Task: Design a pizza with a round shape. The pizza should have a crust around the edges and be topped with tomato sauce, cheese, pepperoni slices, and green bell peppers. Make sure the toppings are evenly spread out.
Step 479:
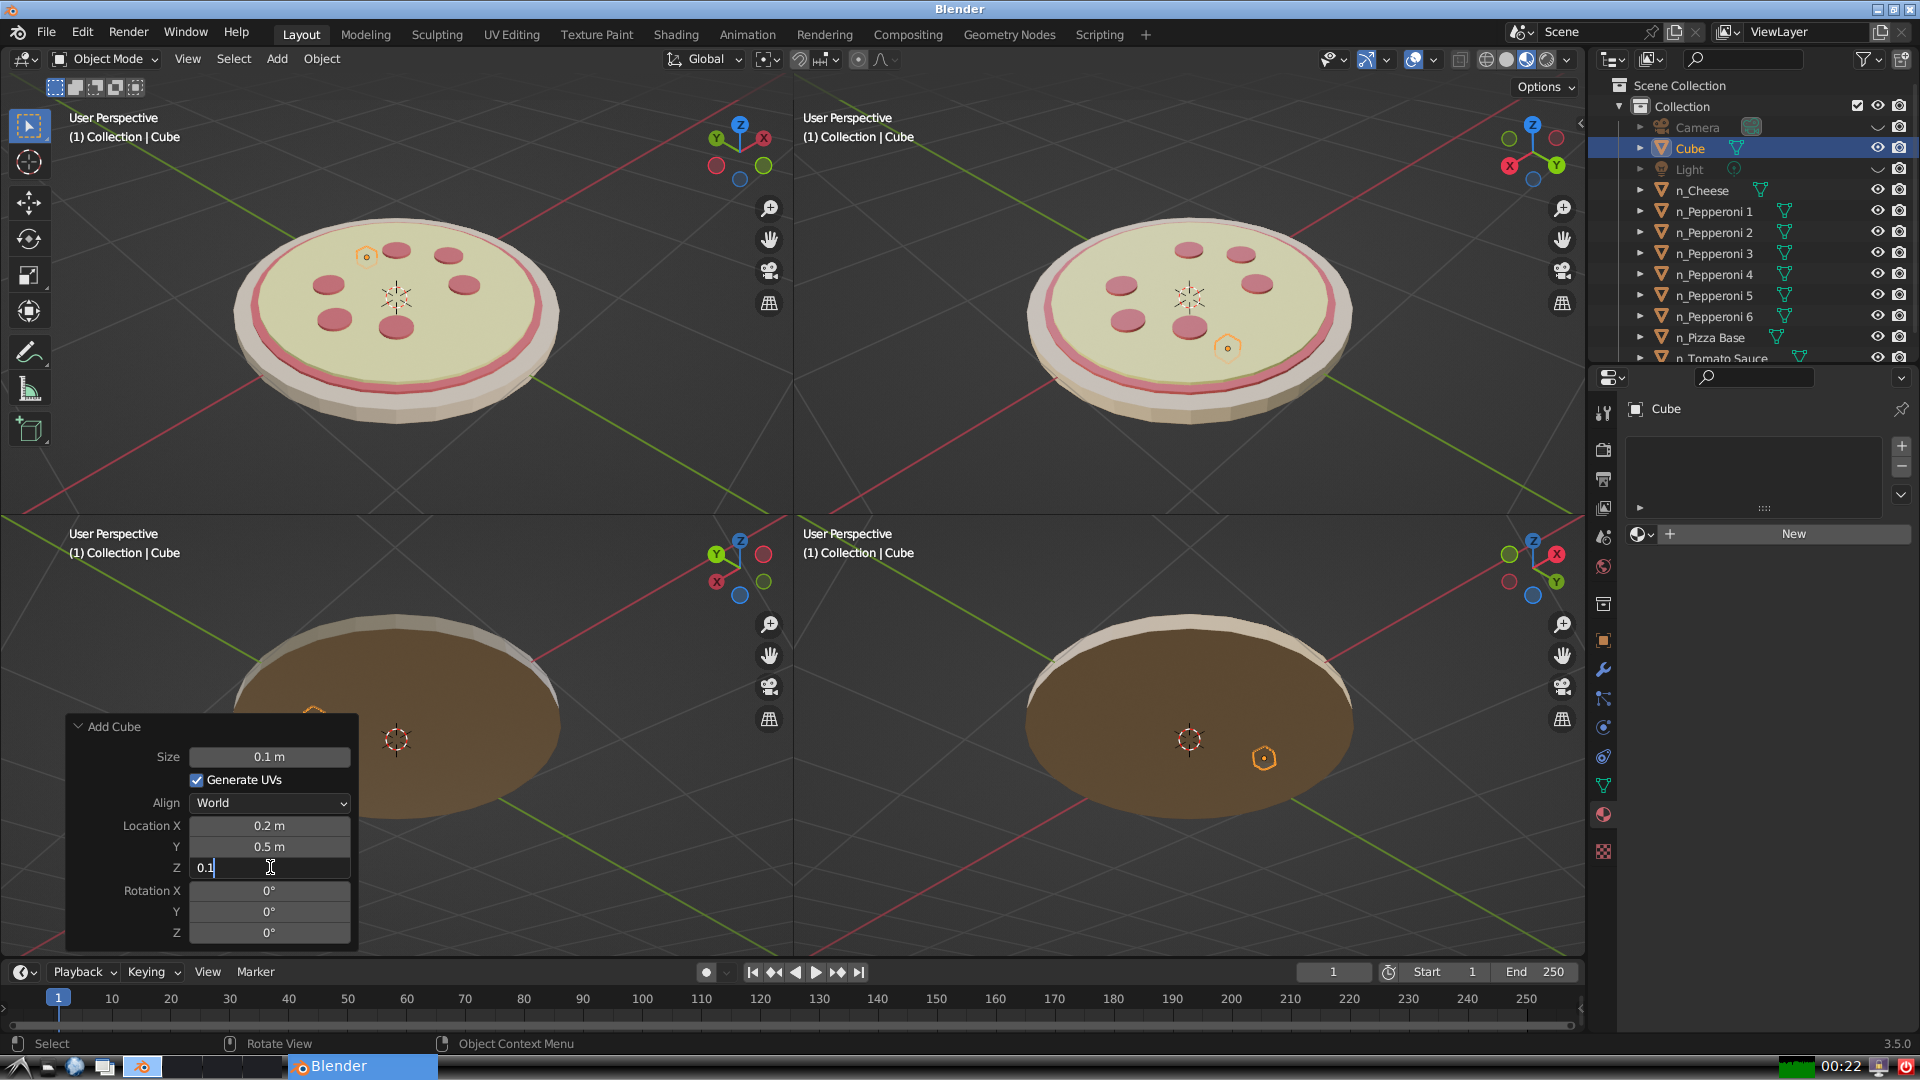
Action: {"key_press": ['Return']}